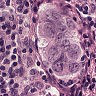
Metastatic tissue present: yes